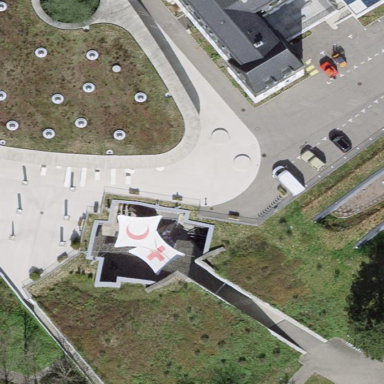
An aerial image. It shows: Museum building.